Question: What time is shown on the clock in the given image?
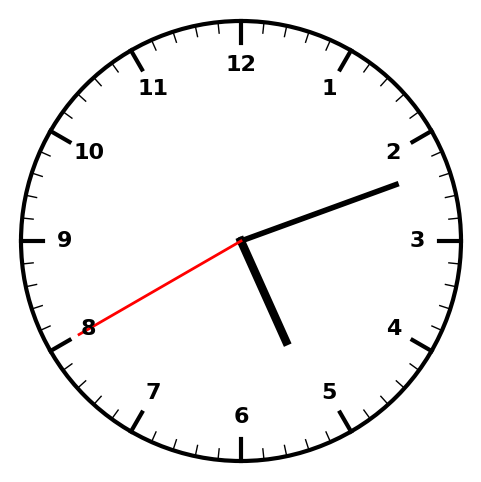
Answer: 05:11:40